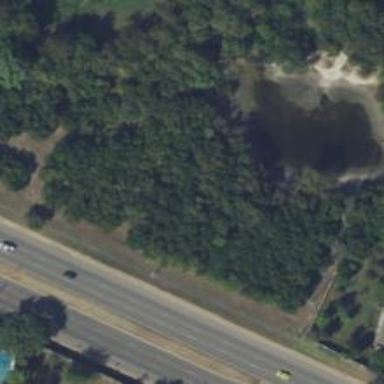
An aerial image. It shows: Pond surrounded by natural water.